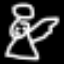
Label: angel